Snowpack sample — Buffalo Mountain, Silverthorne, Colorado, USA (1/25/25, 10:11 AM MST)
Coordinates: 39.6222, -106.1139
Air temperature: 22 °F
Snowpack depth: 110 cm
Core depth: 40 cm
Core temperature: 46.4 °F
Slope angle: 12°, slope face: 102°
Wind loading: high
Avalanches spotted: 0
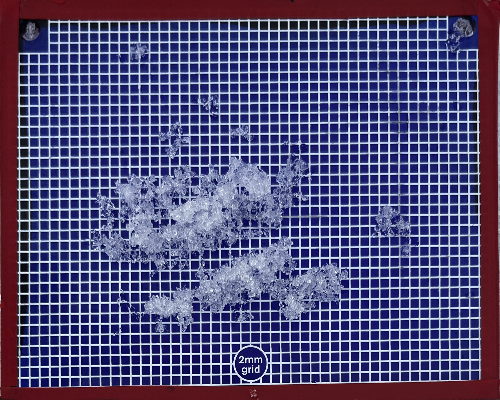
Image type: profile
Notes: No avalanches nearby, collected on the outskirts of a fire break 15 meters from the treeline, on way to Buffalo and Red Mountain